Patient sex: M
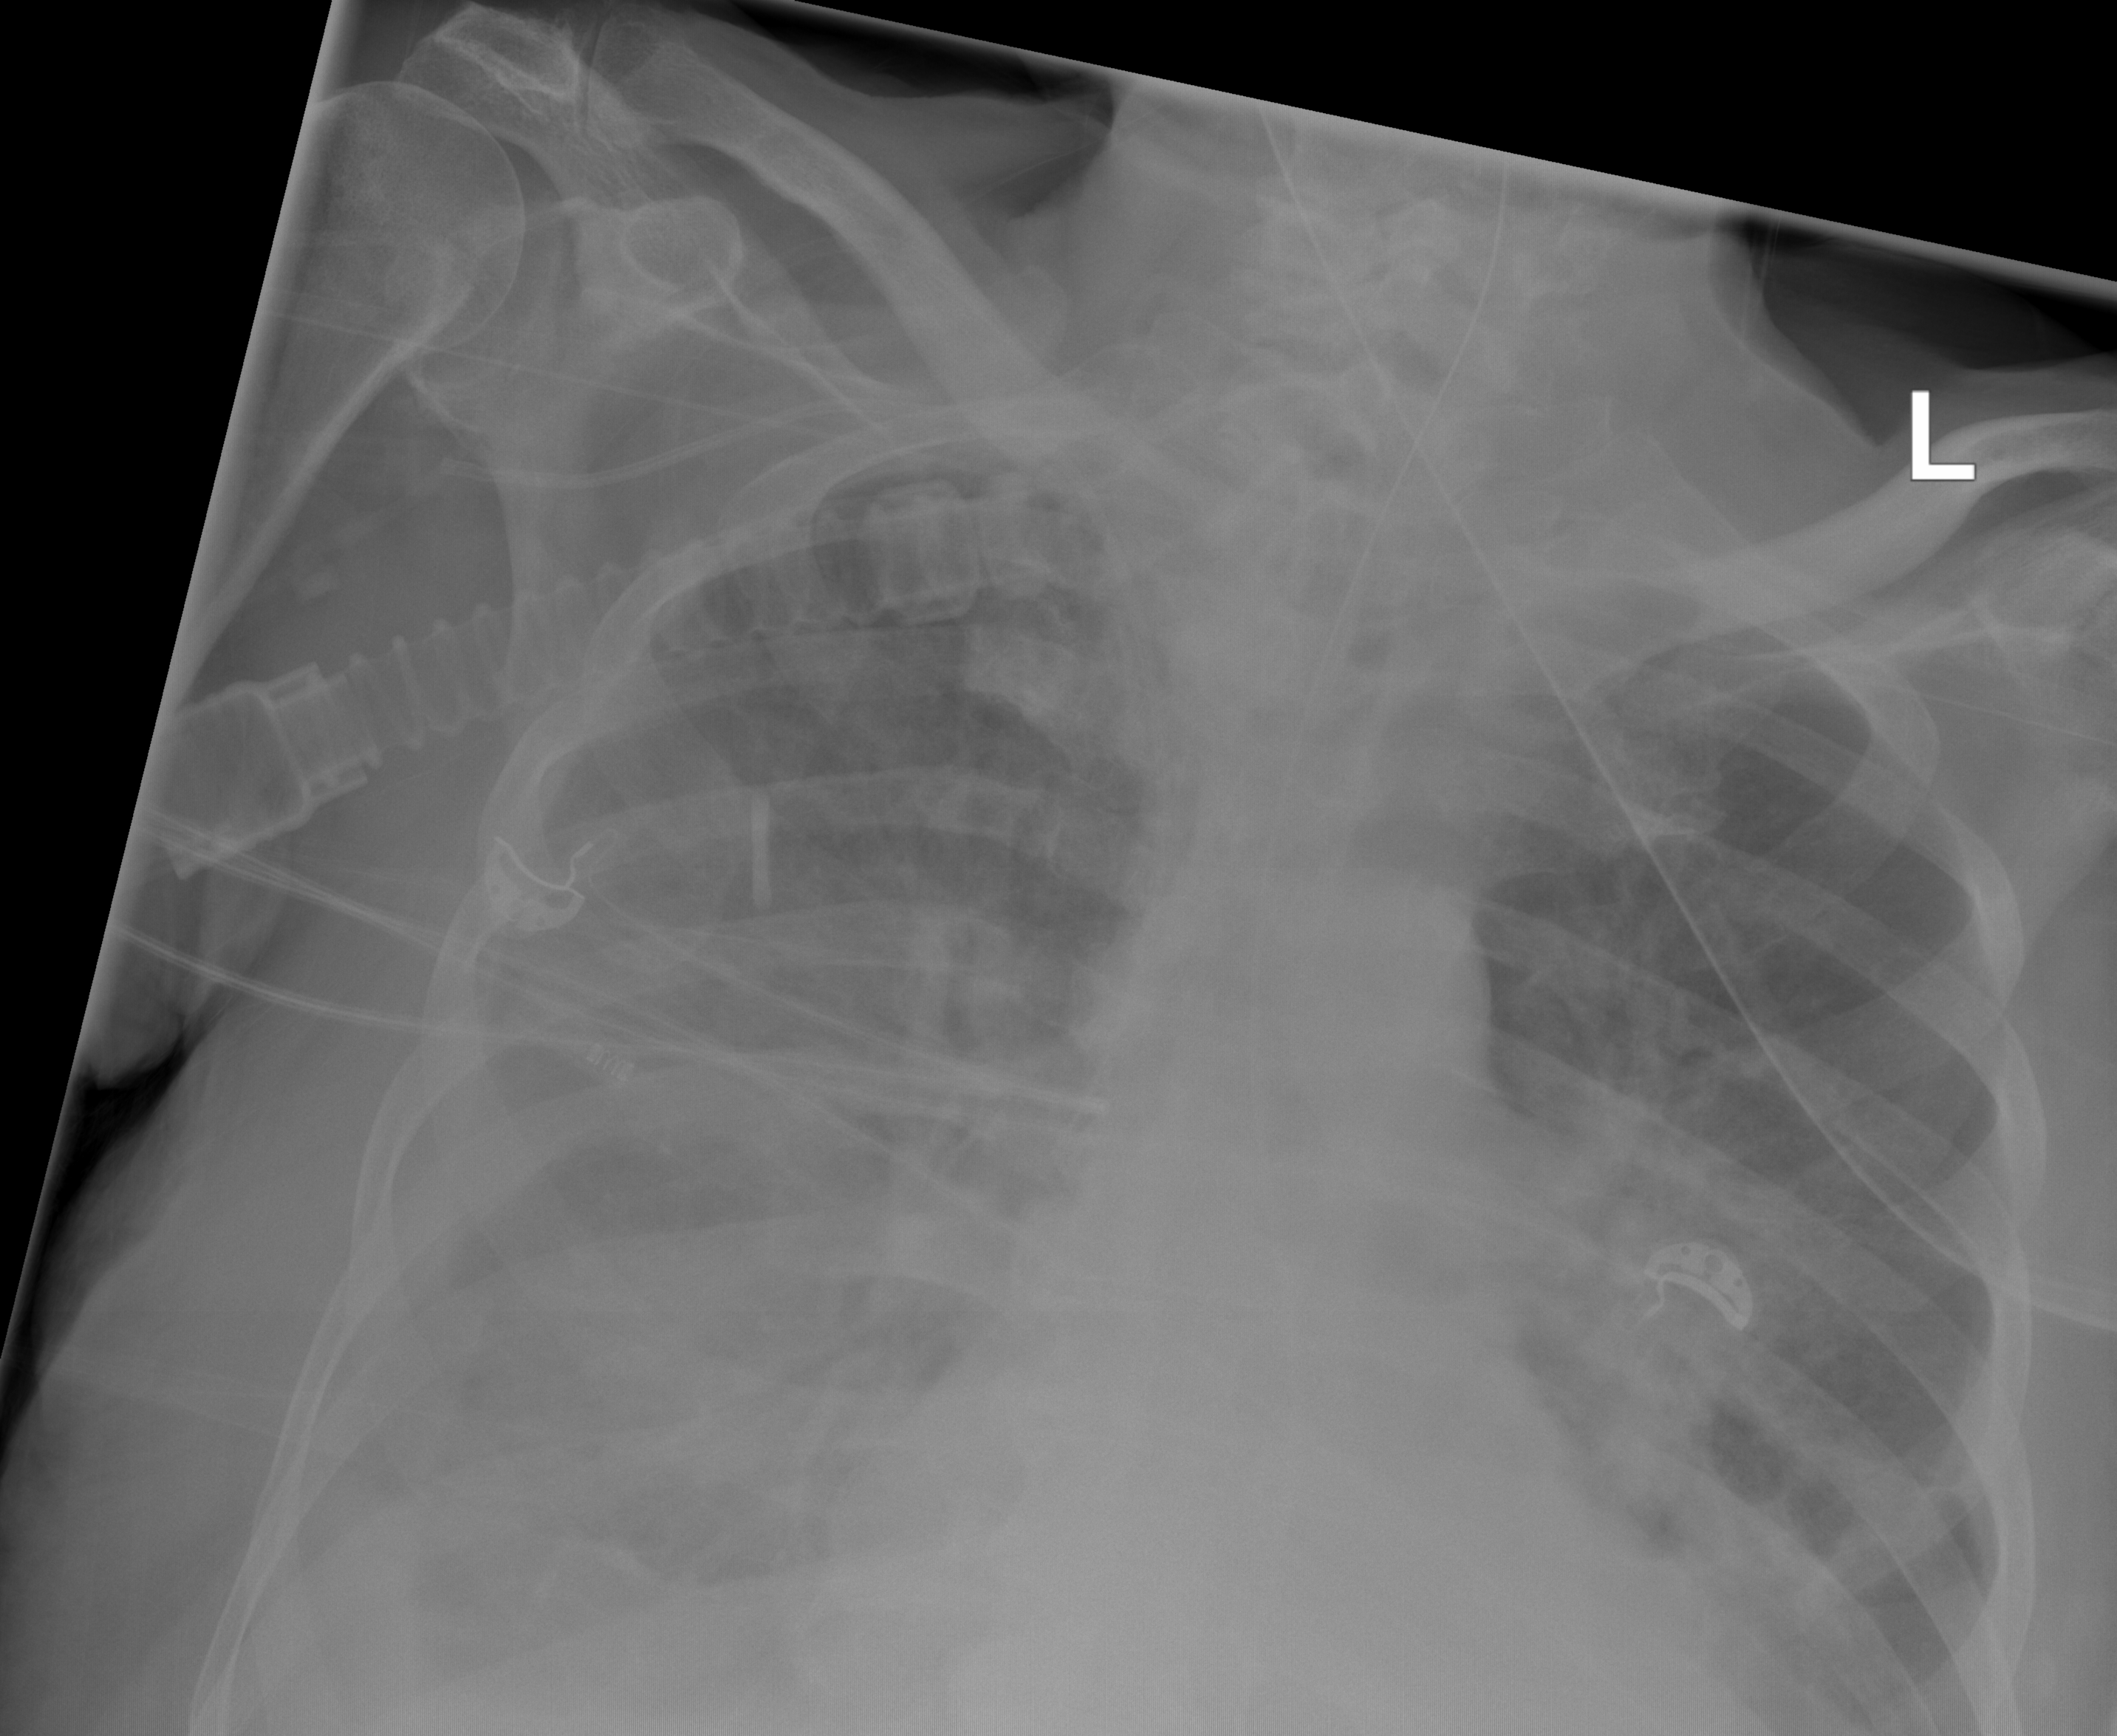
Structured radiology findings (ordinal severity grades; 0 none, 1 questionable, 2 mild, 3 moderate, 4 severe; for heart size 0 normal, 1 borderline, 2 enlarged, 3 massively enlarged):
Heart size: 2
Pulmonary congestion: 2
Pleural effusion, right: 2
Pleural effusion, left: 2
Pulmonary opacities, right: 1
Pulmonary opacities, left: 2
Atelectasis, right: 3
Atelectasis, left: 3